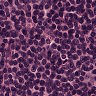
Metastatic tissue present: no